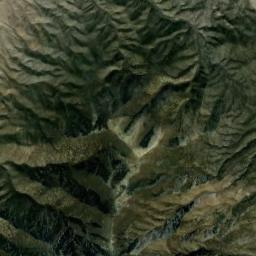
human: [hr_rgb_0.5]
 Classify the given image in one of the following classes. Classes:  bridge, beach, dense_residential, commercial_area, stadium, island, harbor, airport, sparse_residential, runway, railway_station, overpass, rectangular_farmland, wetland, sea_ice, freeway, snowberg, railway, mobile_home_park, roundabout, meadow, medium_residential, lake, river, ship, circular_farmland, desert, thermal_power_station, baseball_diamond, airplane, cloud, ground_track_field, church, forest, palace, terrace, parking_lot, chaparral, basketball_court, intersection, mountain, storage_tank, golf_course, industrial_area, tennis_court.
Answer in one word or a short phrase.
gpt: mountain